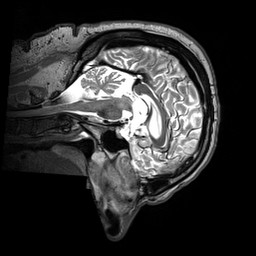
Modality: T2w
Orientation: sagittal
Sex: male
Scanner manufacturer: siemens
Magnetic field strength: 3 T
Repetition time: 3.2 s
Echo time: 0.409 s